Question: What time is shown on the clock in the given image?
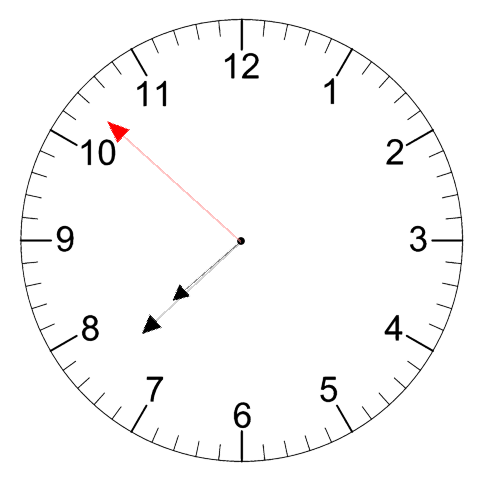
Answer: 07:37:52